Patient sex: M
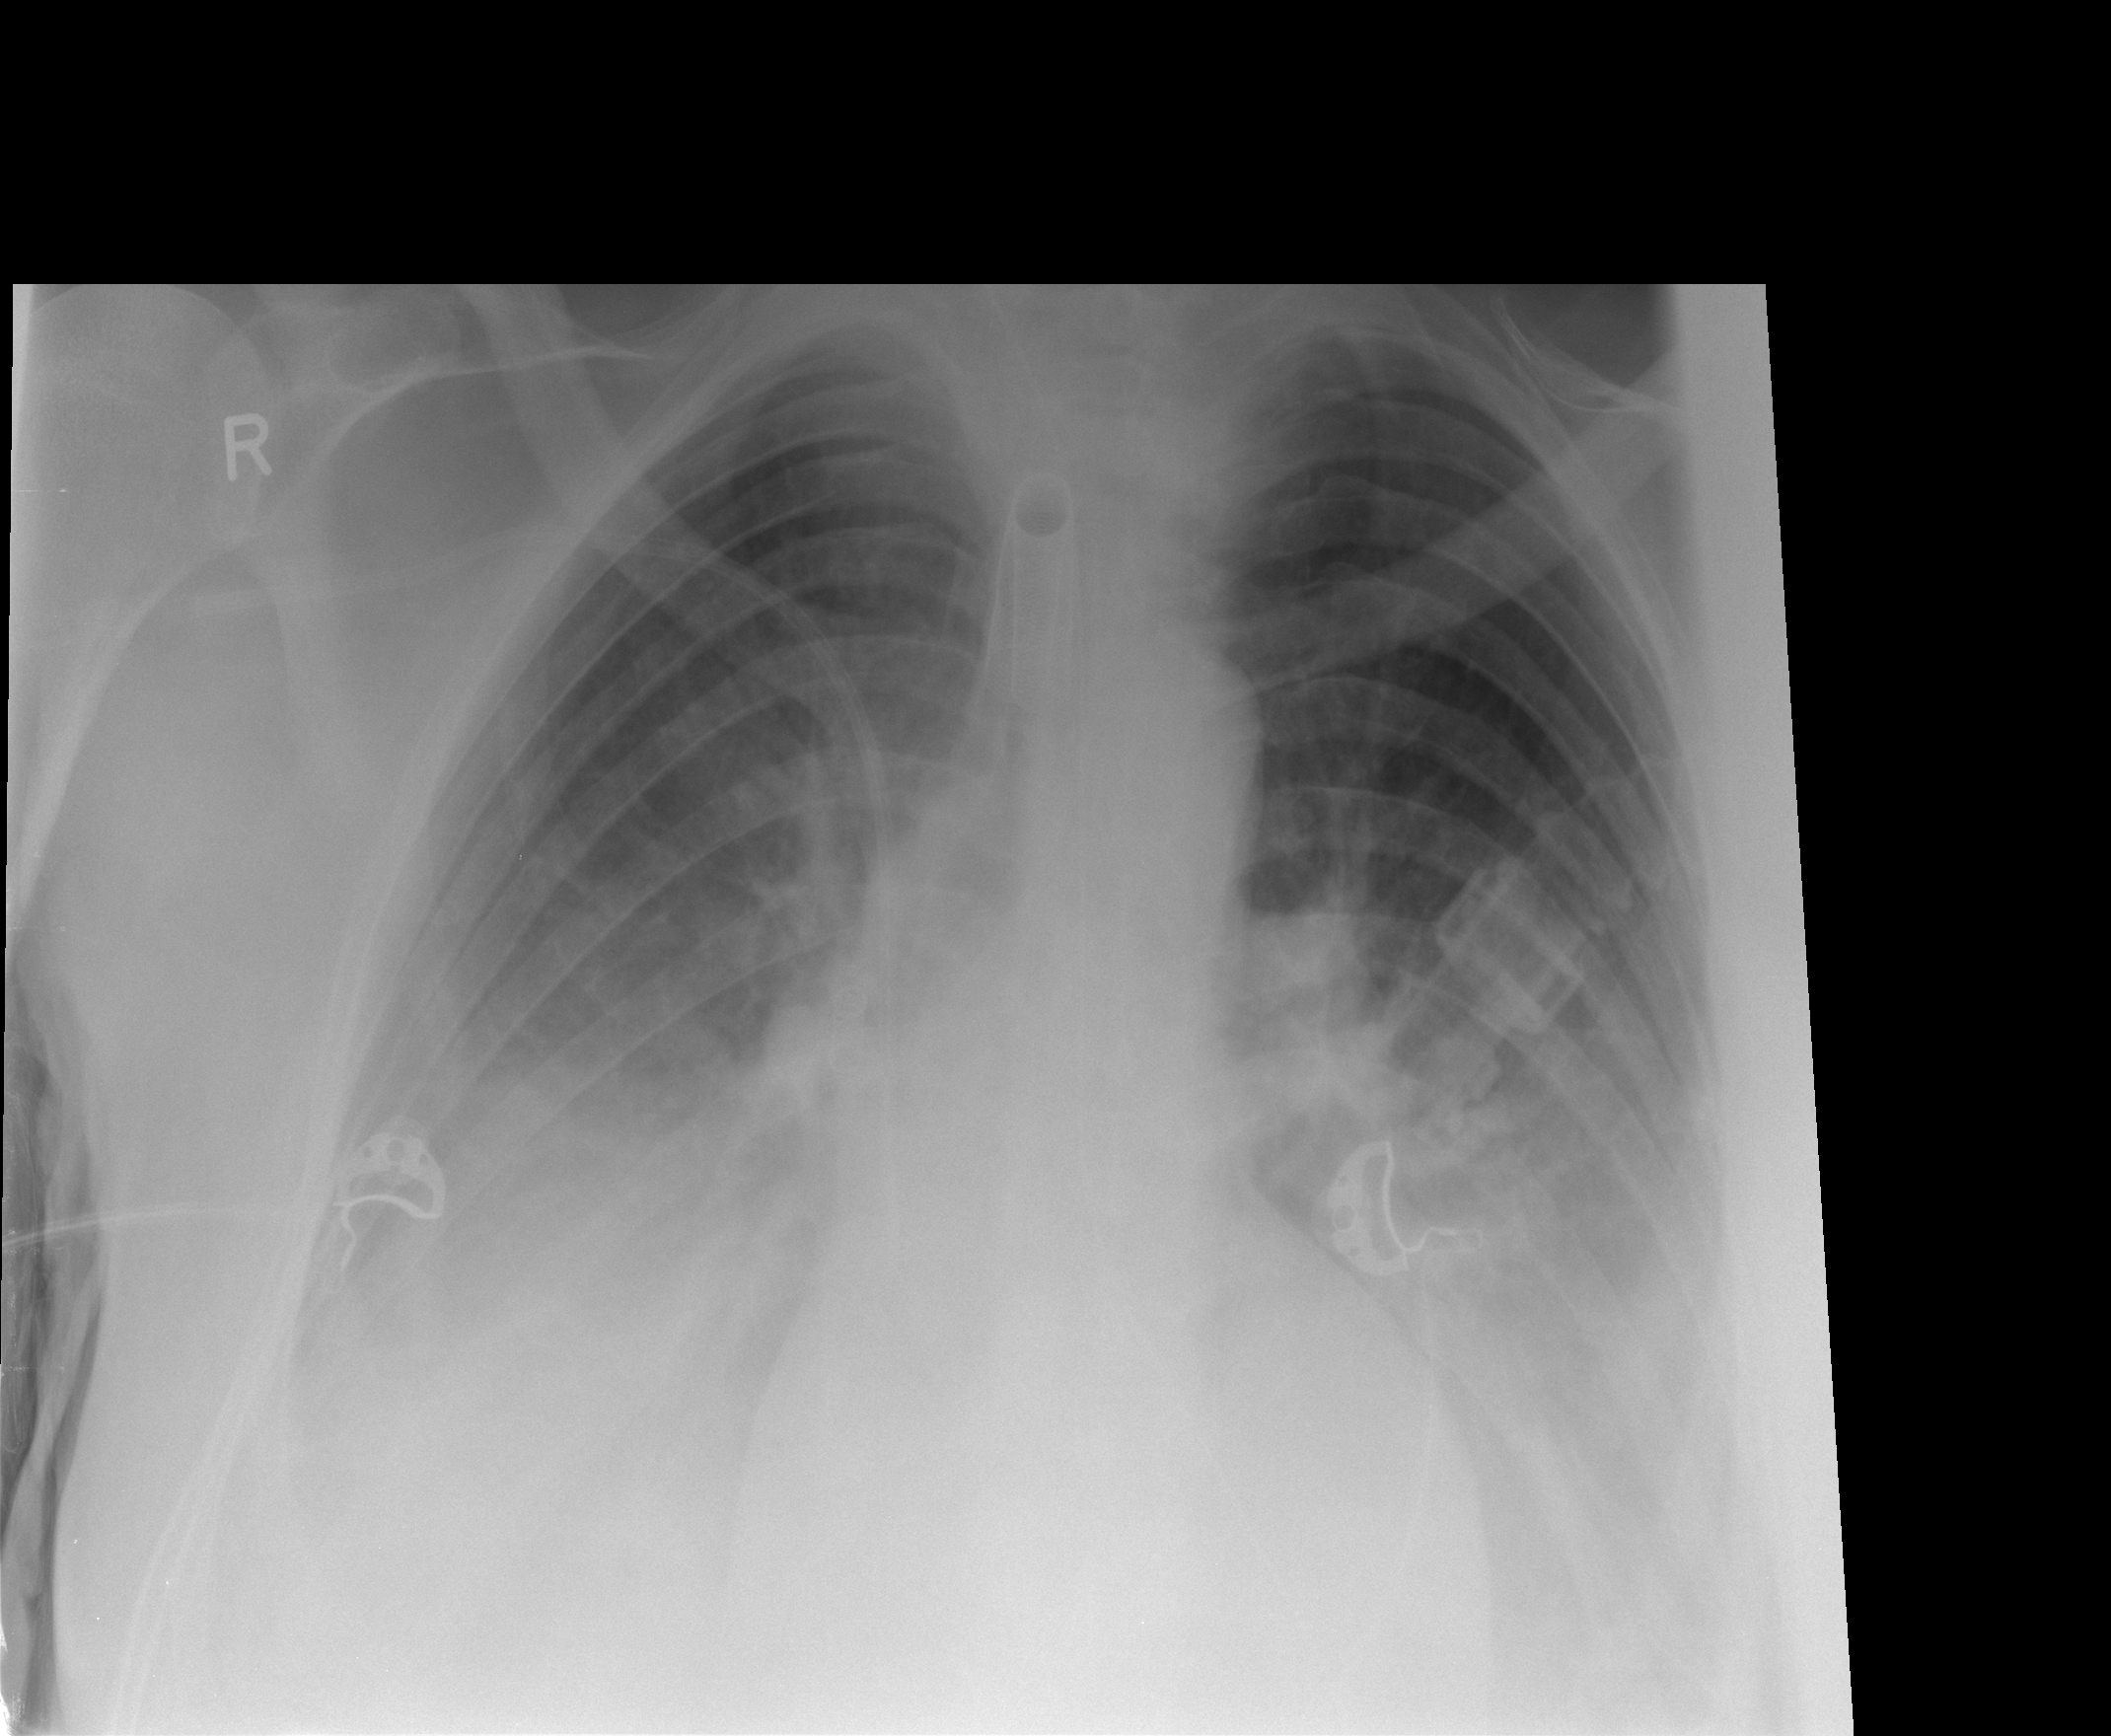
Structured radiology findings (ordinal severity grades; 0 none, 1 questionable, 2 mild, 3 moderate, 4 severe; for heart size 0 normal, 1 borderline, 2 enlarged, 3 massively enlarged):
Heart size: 0
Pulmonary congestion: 2
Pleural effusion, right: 3
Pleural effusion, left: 2
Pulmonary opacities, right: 0
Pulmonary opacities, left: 0
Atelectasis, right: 2
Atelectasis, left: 2